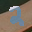
Label: 2